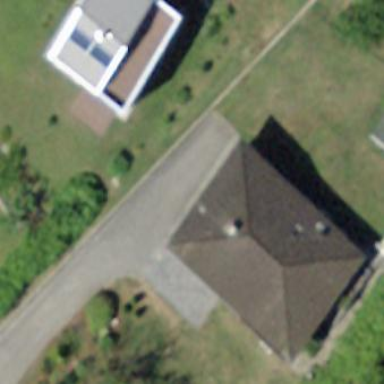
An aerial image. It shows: Simple and straightforward house.